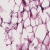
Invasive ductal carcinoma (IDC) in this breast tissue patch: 0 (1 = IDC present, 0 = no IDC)